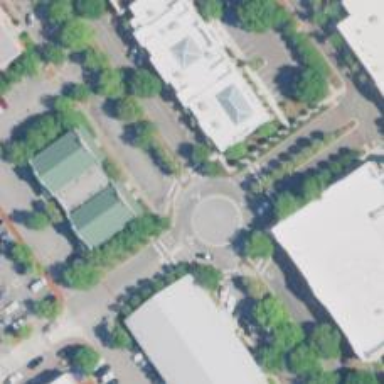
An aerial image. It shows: Roundabout on service road.